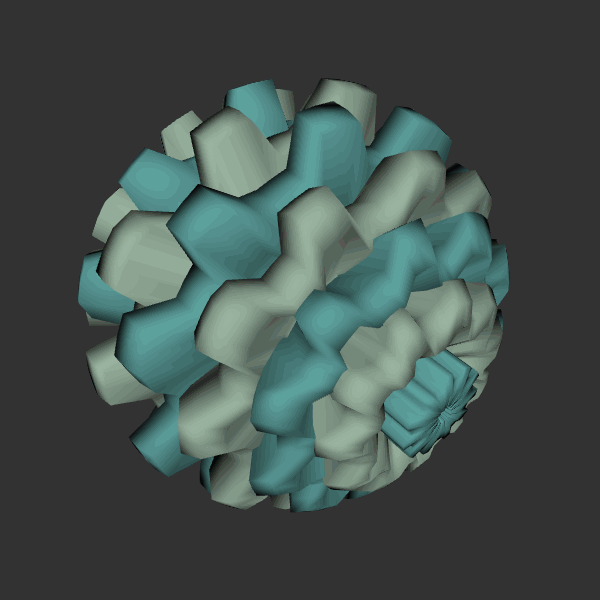
Background: dark